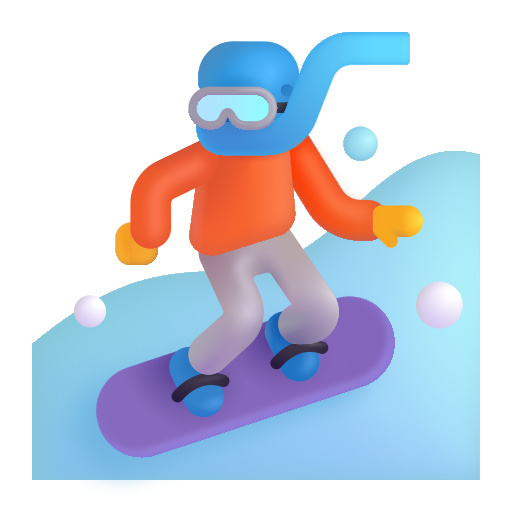
snowboarder color default